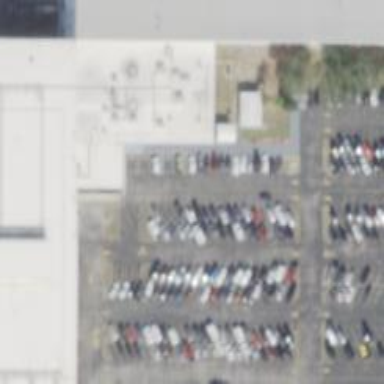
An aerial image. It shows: Parking space.